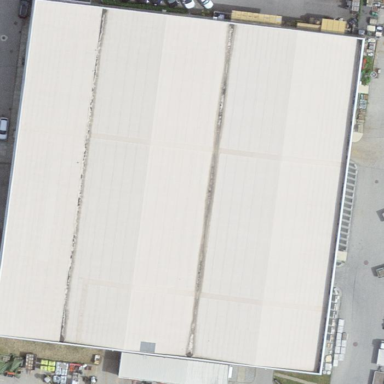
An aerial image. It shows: Industrial building.